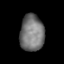
Tissue: lung
Cell type: T cells
Senescence score: 0.1713
Nuclear area (px): 862
Mean DAPI intensity: 117.263